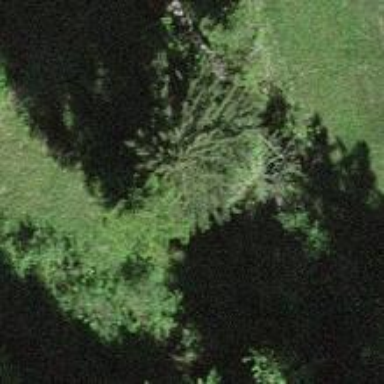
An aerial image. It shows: Single tag "natural: tree."